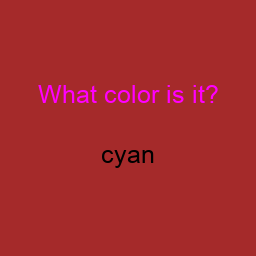
Color: black
Color name shown: cyan
Background color: brown
Question text color: magenta